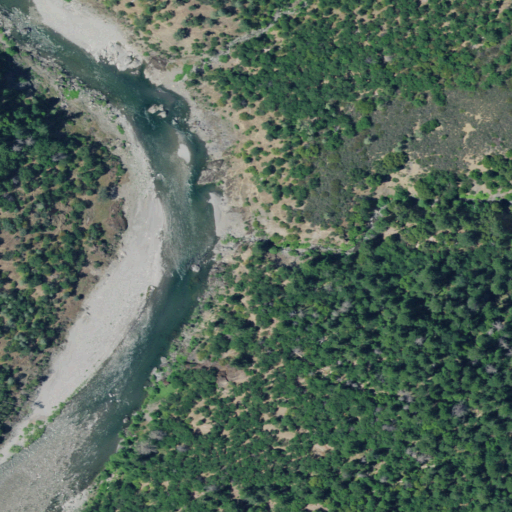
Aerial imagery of valley in California named Green Lambert Canyon containing evergreen forest, shrub, open water, mixed forest, and herbaceous wetlands